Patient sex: F
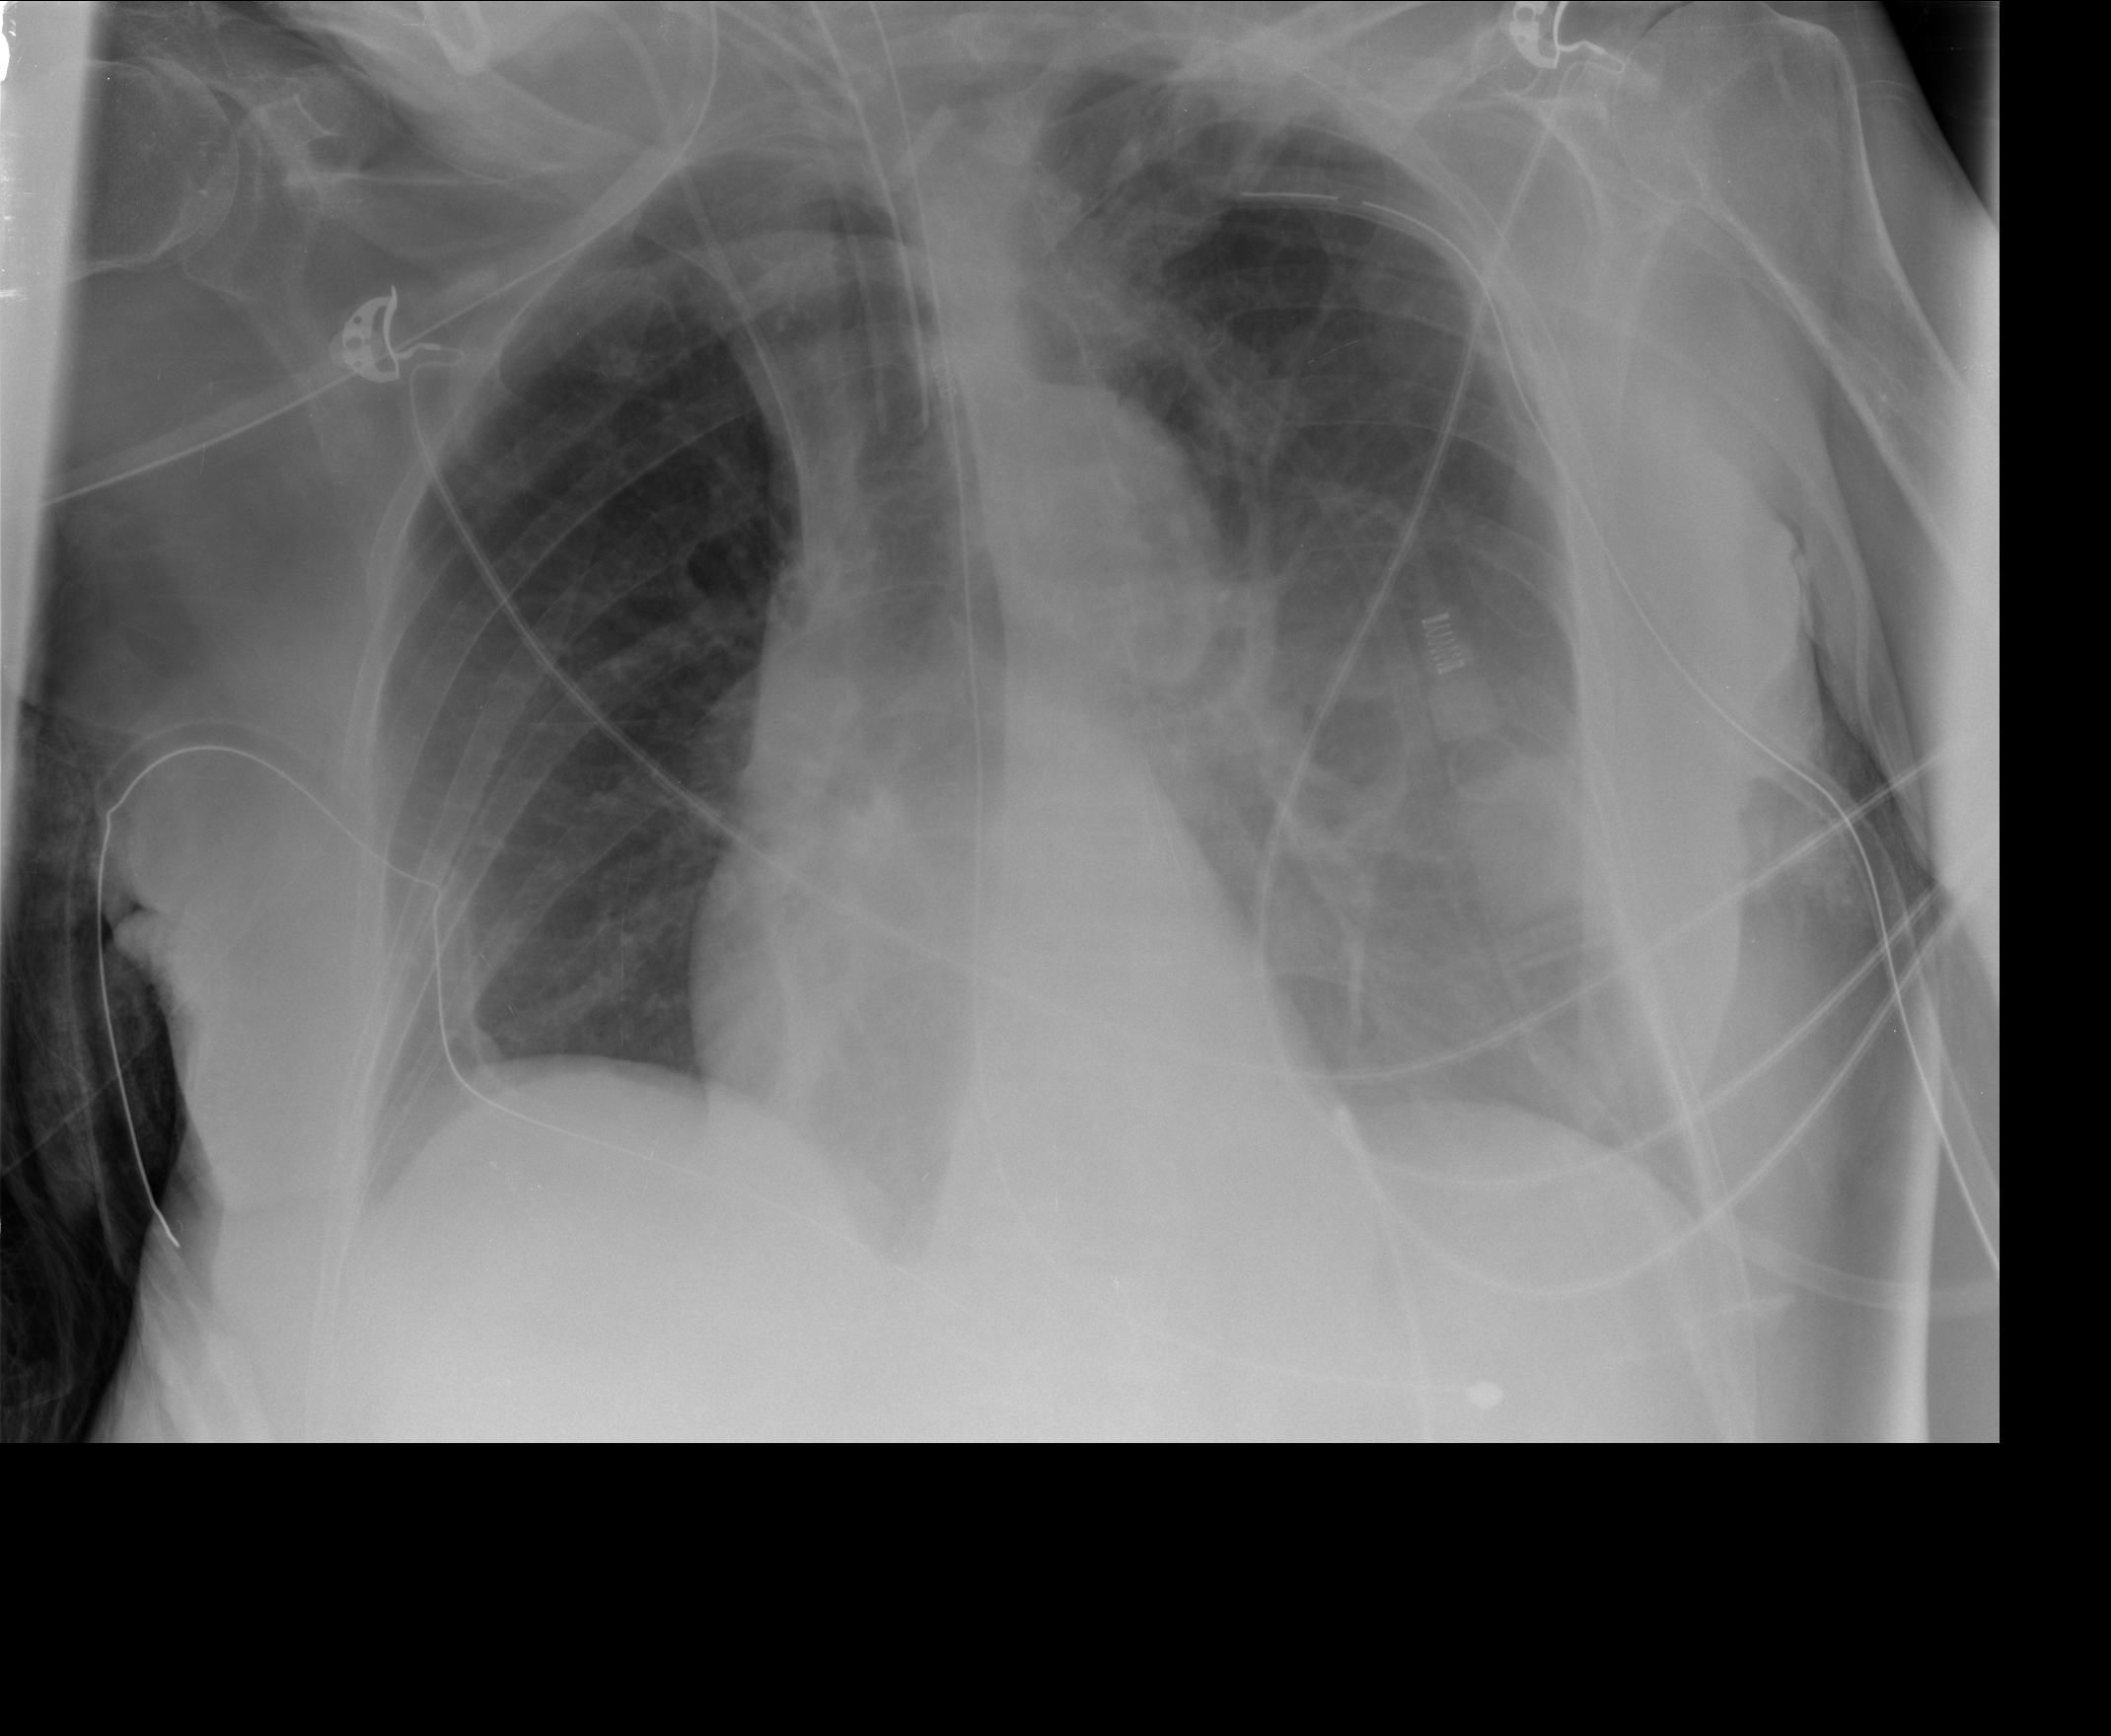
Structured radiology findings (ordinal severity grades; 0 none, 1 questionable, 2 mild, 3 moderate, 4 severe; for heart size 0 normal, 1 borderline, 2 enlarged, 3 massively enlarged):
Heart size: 0
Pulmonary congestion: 2
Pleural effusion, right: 0
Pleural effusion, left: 2
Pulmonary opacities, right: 0
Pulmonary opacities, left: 0
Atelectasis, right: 0
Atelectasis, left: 2